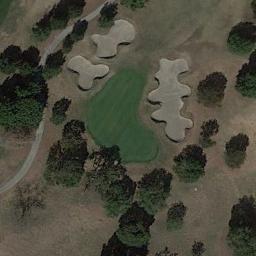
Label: golf_course